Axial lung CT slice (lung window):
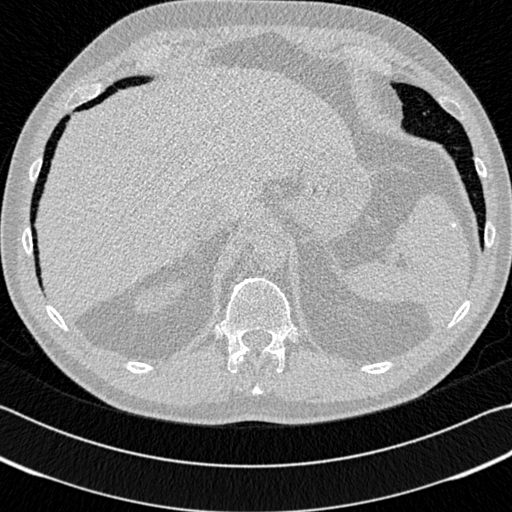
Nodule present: no